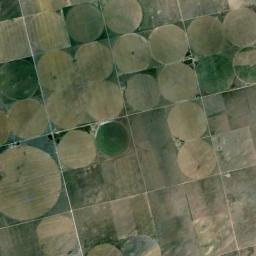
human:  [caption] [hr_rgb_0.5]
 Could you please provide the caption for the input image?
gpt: There are some bare circle farmland and green circle farmland .

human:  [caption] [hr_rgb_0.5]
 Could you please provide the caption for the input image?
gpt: Many green and tan mixed circular farmland of different sizes .

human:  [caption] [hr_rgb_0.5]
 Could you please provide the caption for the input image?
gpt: Several khaki circular farmlands with different radii are neatly arranged on the ground and some square farmlands beside .

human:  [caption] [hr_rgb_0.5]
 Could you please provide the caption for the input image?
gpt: Different round fields have different colors .

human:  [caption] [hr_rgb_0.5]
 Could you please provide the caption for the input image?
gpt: There are many circular farmlands arranged neatly .